Question: I am implementing a 3d game in OpenGL but I'm stuck on collision detection, game contains multiple pendulums and a cannon which shoots pendulum like:

I try to implement collision detection by taking distance between two objects:
'''
dx=ax-bx
dy=ay-by
dz=az-bz
distance = sqrt(dx*dx + dy*dy + dz*dz);
'''
where ax,ay,az is pendulum points and bx,by,bz is cannon bomb point.
for collision detection checking distance less then determine collision detection occur.
But unfortunately this logic did not work.
Pendulum is made using 'gluSphere' and 'gluCylinder' and this code here
'''
glPushMatrix();
glTranslated(0,0,40);
drawCanon();
glPopMatrix();
glPushMatrix();
glTranslatef(600, 0, -410);
glRotatef(rorate, 0, 0, 1);
drawBob();
glPopMatrix();
glPushMatrix();
glTranslatef(bx, by, bz);
glRotatef(rorate, 0, 0, 1);
drawBob();
glPopMatrix();
//GLUquadricObj *ctrees;
for (int i = 0; i < allPendulum.size(); i++)
{
glPushMatrix();
glTranslatef(400, 50, -400);
allPendulum[i].drawRope();
glPopMatrix();
glPushMatrix();
glTranslatef(400, 50, -400);
allPendulum[i].drawPend();
glPopMatrix();
}
'''
drawCanon code is here
'''
void drawCanon()
{
glPushMatrix();
glTranslatef(600, 0, -380);
glRotatef(rorate, 0, 0, 1);
drawBob();
glPopMatrix();
glPushMatrix();
glTranslatef(600, 0, -410);
glRotatef(rorate, 0, 0, 1);
drawBob();
glPopMatrix();
glPushMatrix();
glTranslatef(300, 0, -40);
//glRotatef(rorate, 0, 0, 0);
drawWheelAttacher();
glPopMatrix();
//canon fire with bomb
glPushMatrix();
glTranslatef(605, 3, -390);
glRotatef(longFire, xRotate, yRotate, zRotate);
//glTranslatef(0, 0, -25);
drawFireHolder();
//printf_s("Long fire is %d", longFire);
glPopMatrix();
glPushMatrix();
glTranslatef(605, 3, -390);
glRotatef(longFire, xRotate, yRotate, zRotate);
glTranslatef(0, 0, bombX);
glTranslatef(0, 0, 25);
drawBomb();
glPopMatrix();
}
'''
Complete code if any one want is here
'''
#include <iostream>
#include <fstream>
#include <math.h>
#include <glut.h>
#include <glut.h>
#include "Turtle.h"
#include "cube.h"
#include"pixMap.h"
#include "pendulum.h"
#include "vector"
void timer(int);
void drawRope(void);
void drawBob(void);
void drawLongPipe(void);
void initializePendulum(void);
void addPendulumInVector(void);
void drawCanon(void);
void drawCar(void);
void drawWheel(void);
void drawWheelAttacher(void);
void drawFireHolder(void);
void drawBomb(void);
void mouseControl(int x,int y);
void mouseClick(int button, int state, int x, int y);
void specialKeyHandler(int key, int x, int y);
void handlerMove();
RGBpixmap pix[5];
int zaxis = -300;
int xaxis=0, yaxis;
int rorate = 0;
bool check = false;
int carX = 0, carY, carZ;
int bombX=0;
void key(unsigned char key, int x, int y);
void drawFlorr();
float L = 100;
int longFire = 200;
bool fire = false;
const int screenWidth = 1000; // width of screen window in pixels
const int screenHeight = 1000; // height of screen window in pixels
float ww = 800;
float wh = 800;
float f = 520, n = 10.0;
static GLdouble ort1[] = { -200, 200, -33, 140 };
//static GLdouble viewer[] = { 525, 25, -180 };
static GLdouble viewer[] = { 729, 25, -334 };
// 729, 25, -334 ,525, 25 ,-350
static GLdouble up[] = { 0, 1, 0 };
static GLdouble objec[] = { 525, 25, -350 };
//
//static GLdouble objec[] = { 605.0, 0, -300 };
float x, y = 0.0, z, z1;
float xmax = screenWidth - 200.0;
float zmax = screenWidth - 200.0;
float xmin, zmin;
float step = 10.0;
float bx = bombX, by = 0, bz = 450;
float dx, dy, dz;
float fov = 39; // previous 80
using std::cout;
using std::fstream;
using std::ios;
#define PI 3.1415926535898
pendulum Pendulum,PedulumTwo,PendulumThree;
std::vector<pendulum> allPendulum;
float camAngle = 10;
int xRotate = 0, yRotate = 0, zRotate = 1;
void myInit(void)
{
//glClearColor(0.0,0.0,0.0,0.0); // background color is white
//glPointSize(2.0); // a 'dot' is 2 by 2 pixels
//glMatrixMode(GL_PROJECTION);
//glLoadIdentity();
gluOrtho2D(0.0, screenWidth, 0.0, screenHeight);//dino window
//gluOrtho2D(1.0, 1.0, 1.0,1.0);//house window
//gluOrtho2D(1.0, 1.0, 1.0, 1.0);//bird window
glViewport(0, 0, screenWidth, screenHeight);
}
void myDisplay(void)
{
glClear(GL_COLOR_BUFFER_BIT);
//glMatrixMode(GL_PROJECTION);
glLoadIdentity();
gluLookAt(viewer[0], viewer[1], viewer[2], objec[0], objec[1], objec[2], 0, 1, 0);
glMatrixMode(GL_PROJECTION);
//glOrtho(-1, 1, -1, 1, -1, 100);
glLoadIdentity();
gluPerspective(fov, 1.333, n, f);
//gluPerspective(90, 1, 1.333, 1000);
//gluPerspective(50, screenWidth / screenHeight, 0.000001, 2000);
glPointSize(2.0);
glMatrixMode(GL_MODELVIEW);
glPushMatrix();
glTranslatef(viewer[0], viewer[1], viewer[2]); // Translation to the camera center
glRotatef(-camAngle * 57.<PHONE>, 0, 1, 0); // Rotate to correspond to the camera
glTranslatef(0.016, 0, -0.05); // Offset to draw the object
//glutWireCone(0.005, 0.9, 20, 20);
glPopMatrix();
//cube.drawFace(10, 20, 10, 22);
drawFlorr();
glPushMatrix();
//glTranslated(0, 0, 40);
drawPipe();
glPopMatrix();
glPushMatrix();
glTranslated(0,0,40);
drawCanon();
glPopMatrix();
/*
glPushMatrix();
glTranslatef(600, 0, -410);
glRotatef(rorate, 0, 0, 1);
drawBob();
glPopMatrix();
glPushMatrix();
glTranslatef(bx, by, bz);
glRotatef(rorate, 0, 0, 1);
drawBob();
glPopMatrix();
*/
// drawWheelAttacher();
//Line.turn(90);
/*
*/
//glLineWidth(10.0);
//Turtle Line(Point2(600, 70, -300), -90);
//glColor3f(1, 0, 0);
//Line.forward(1, 1);
//Line.turnTo(-45);
//Line.forward(100, 1);
//drawRope();
//GLUquadricObj *ctrees;
for (int i = 0; i < allPendulum.size(); i++)
{
glPushMatrix();
glTranslatef(400, 50, -400);
allPendulum[i].drawRope();
glPopMatrix();
glPushMatrix();
glTranslatef(400, 50, -400);
allPendulum[i].drawPend();
glPopMatrix();
}
//drawEveryThing();
glutSwapBuffers();
}
int main(int argc, char** argv)
{
glutInitDisplayMode(GLUT_DOUBLE | GLUT_RGB); // set display mode
glutInitWindowSize(screenWidth, screenHeight); // set window size
glutInitWindowPosition(10, 10); // set window position on screen
glEnable(GL_DEPTH_TEST);
glutCreateWindow("Dino Line Drawing"); // open the screen window
glutDisplayFunc(myDisplay); // register redraw function
myInit();
glEnable(GL_TEXTURE_2D);
pix[0].readBMPFile("grass.bmp");
pix[0].setTexture(2001);
pix[1].readBMPFile("wood.bmp");
pix[1].setTexture(2002);
pix[2].readBMPFile("ROPE.bmp");
pix[2].setTexture(2003);
pix[3].readBMPFile("bob.bmp");
pix[3].setTexture(2004);
glutKeyboardFunc(key);
initializePendulum();
addPendulumInVector();
glutTimerFunc(1,timer,1);
glutMouseFunc(mouseClick);
glutPassiveMotionFunc(mouseControl);
glutSpecialFunc(specialKeyHandler);
glutMainLoop(); // go into a perpetual loop
return 1;
}
void timer(int t)
{
//CarX + cos(someangle)*(distance from car)
if (fire == true)
{
bx = 0;
bz = 415-bombX;
dx = 400 - 605-bombX;
dy = 50 - 3;
dz = 400 +bz;
float distance = sqrt(dx*dx + dy*dy + dz*dz);
printf("DISTANCE IS %f",distance);
// distance=floor(distance);
if (distance <=12)
{
printf("Collision Occur");
}
if (distance <= (12))// radius is the radus of our bounding sphere for each object
{
printf("Collision Occur");
}
bombX++;
}
else
{
rorate++;
}
for (int i = 0; i < allPendulum.size(); i++)
{
allPendulum[i].changeDirection();
}
glutTimerFunc(10, timer, t);
zaxis++;
glutPostRedisplay();
}
void drawHook()
{
//glColor3f(1.0f, 0.0f, 0.0f); // drawing color is black
glPointSize(5.0);
}
void drawFlorr()
{
glEnable(GL_TEXTURE_2D);
glColor3ub(255,255,255);
xmin = -100;
zmin = -100;
// glTexEnvf(GL_TEXTURE_ENV, GL_TEXTURE_ENV_MODE, GL_DECAL);
for (x = xmin; x < xmax; x += step)
{
for (z = zmin; z < zmax; z += step)
{
z1 = -z;
glBindTexture(GL_TEXTURE_2D, 2001);
glBegin(GL_QUADS);
glTexCoord2f(0, 0);
glVertex3f(x, y, z1);
glTexCoord2f(1, 0);
glVertex3f(x, y, z1-step);
glTexCoord2f(0, 1);
glVertex3f(x + step, y, z1 - step);
glTexCoord2f(1, 1);
glVertex3f(x+step, y, z1);
glEnd();
}
}
glDisable(GL_TEXTURE_2D);
}
void key(unsigned char key, int x, int y)
{
if (key == 't' || key == 'T')
{
xRotate = 1, yRotate = 0, zRotate = 0;
handlerMove();
}
if (key == 'r' || key == 'R')
{
xRotate = 0, yRotate = 1, zRotate = 0;
handlerMove();
}
if (key == 'x' && up[0] == 0)
{
viewer[0] -= 1.0;
}
if (key == 'X' && up[0] == 0)
{
viewer[0] += 1.0;
}
if (key == 'y' && up[0] == 0)
{
viewer[1] -= 1.0;
}
if (key == 'Y' && up[0] == 0)
{
viewer[1] += 1.0;
}
if (key == 'z' && up[0] == 0)
{
viewer[2] += 1.0;
}
if (key == 'Z' && up[0] == 0)
{
viewer[2] -= 1.0;
}
// zomm changing
if (key == 'v')
{
fov+=1.0;
if (fov > 180)
{
fov = 180.0;
}
}
if (key == 'V')
{
fov -= 1.0;
if (fov < 0)
{
fov = 0;
}
}
//change near clipping
if (key == 'f')
{
f -= 1.0;
}
if (key == 'F')
{
f += 1.0;
}
if (key == 'l')
{
carX++;
}
if (key == 'k')
{
carX--;
}
if (key == 'o')
{
carY++;
}
if (key == 'm')
{
carY--;
}
glutPostRedisplay();
}
void drawEveryThing()
{
drawFlorr();
drawLine();
glPushMatrix();
//glTranslatef(0, 0, -500);
drawHouse();
glPopMatrix();
glPushMatrix();
glTranslatef(300.0, 0, -500);
drawMountain(96, 150);
glPopMatrix();
glPushMatrix();
glTranslatef(380.0, 0, -500);
drawMountain(90, 100);
glPopMatrix();
glPushMatrix();
glTranslatef(400.0, 0, -300);
drawTrees(3,20);
glPopMatrix();
glPushMatrix();
glTranslatef(525.0, 0, -550);
drawTrees(6, 25);
glPopMatrix();
}
void drawPipe()
{
int circle_points;
float size, angle;
int i;
//House Main Vertices
GLfloat housevert[] = { 400.0, 50.0, -500.0, //0
400.0, 60.0, -500.0, //1
415.0, 25.0, -500.0, //2
410.0, 60, -500.0, //3
410.0, 50.0, -500.0, //4
400.0, 50.0, -300.0, //5
400.0, 60, -300.0, //6
415.0, 25.0, -300.0, //7
410.0, 60, -300.0, //8
410.0, 50.0, -300.0 }; //9
glEnable(GL_TEXTURE_2D);
glLineWidth(2.0);
glEnableClientState(GL_VERTEX_ARRAY);
glVertexPointer(3, GL_FLOAT, 0, housevert);
//glColor3f(1.0, 0.0, 0.0);
glBindTexture(GL_TEXTURE_2D, 2002);
// Front Wall
glBegin(GL_QUADS);
glTexCoord2f(0, 0);
glArrayElement(0);
glTexCoord2f(1, 0);
glArrayElement(1);
glTexCoord2f(0, 1);
glArrayElement(3);
glTexCoord2f(1, 1);
glArrayElement(4);
glEnd();
glBindTexture(GL_TEXTURE_2D, 2002);
//Right Wall
glBegin(GL_QUADS);
glTexCoord2f(0, 0);
glArrayElement(4);
glTexCoord2f(1, 0);
glArrayElement(3);
glTexCoord2f(0, 1);
glArrayElement(8);
glTexCoord2f(1, 1);
glArrayElement(9);
glEnd();
glBindTexture(GL_TEXTURE_2D, 2002);
//Left Wall
glBegin(GL_QUADS);
glTexCoord2f(0, 0);
glArrayElement(0);
glTexCoord2f(0, 1);
glArrayElement(1);
glTexCoord2f(1, 0);
glArrayElement(6);
glTexCoord2f(1, 1);
glArrayElement(5);
glEnd();
glBindTexture(GL_TEXTURE_2D, 2002);
//Back Wall
glBegin(GL_QUADS);
glTexCoord2f(0, 0);
glArrayElement(5);
glTexCoord2f(0, 1);
glArrayElement(6);
glTexCoord2f(1, 0);
glArrayElement(8);
glTexCoord2f(1, 1);
glArrayElement(9);
glEnd();
glDisable(GL_TEXTURE_2D);
}
void drawRope()
{
GLUquadricObj *mount;
//glMatrixMode(GL_TEXTURE);
//glLoadIdentity();
glEnable(GL_TEXTURE_2D);
glBindTexture(GL_TEXTURE_2D, 2003);
mount = gluNewQuadric();
gluQuadricDrawStyle(mount, GL_QUADS);
gluQuadricTexture(mount, true);
glPushMatrix();
glTexEnvf(GL_TEXTURE_ENV, GL_TEXTURE_ENV_MODE, GL_REPLACE);
//glTexParameterf(GL_TEXTURE_2D, GL_TEXTURE_MIN_FILTER, GL_LINEAR_MIPMAP_NEAREST);
glTexParameterf(GL_TEXTURE_2D, GL_TEXTURE_MAG_FILTER, GL_LINEAR);
//glTexParameterf(GL_TEXTURE_2D, GL_TEXTURE_WRAP_S, GL_CLAMP);
//glTexParameterf(GL_TEXTURE_2D, GL_TEXTURE_WRAP_T, GL_REPEAT);
//glColor3f(0.0, 0.1, 0.3);
glColor3f(0.0, 1.0, 0.0);
//glTranslatef(-100, 20, 0);
glRotatef(rorate, 1, 0, 0);
gluCylinder(mount, 1, 1, 100, 2, 1);
glDisable(GL_TEXTURE_2D);
glTranslatef(0, 0, 100);
glEnable(GL_TEXTURE_2D);
glBindTexture(GL_TEXTURE_2D, 2004);
gluQuadricTexture(mount, true);
gluSphere(mount, 1 * 6, 10, 10);
glDisable(GL_TEXTURE_2D);
//gluQuadricTexture(mount, true);
glPopMatrix();
}
void drawBob()
{
GLUquadricObj *trees;
trees = gluNewQuadric();
gluQuadricDrawStyle(trees, GLU_LINE);
glPushMatrix();
glRotatef(0,0,0,0);
glColor3f(0.0, 1.0, 0.0);
gluSphere(trees, 1 * 10, 20, 2);
glPopMatrix();
}
void initializePendulum()
{
Pendulum.Amplitude = 25;
PendulumThree.Amplitude = 133;
PedulumTwo.Amplitude = 100;
}
void addPendulumInVector()
{
allPendulum.push_back(Pendulum);
allPendulum.push_back(PedulumTwo);
allPendulum.push_back(PendulumThree);
}
void drawWheel()
{
glPushMatrix();
glTranslatef(600, 0, -380);
glRotatef(rorate, 1, 0, 0);
drawBob();
glPopMatrix();
glPushMatrix();
glTranslatef(600, 0, -350);
glRotatef(rorate, 1, 0, 0);
drawBob();
glPopMatrix();
glPushMatrix();
glTranslatef(630, 0, -380);
glRotatef(rorate, 1, 0, 0);
drawBob();
glPopMatrix();
glPushMatrix();
glTranslatef(630, 0, -350);
glRotatef(rorate, 1, 0, 0);
drawBob();
glPopMatrix();
}
void drawCanon()
{
glPushMatrix();
glTranslatef(600, 0, -380);
glRotatef(rorate, 0, 0, 1);
drawBob();
glPopMatrix();
glPushMatrix();
glTranslatef(600, 0, -410);
glRotatef(rorate, 0, 0, 1);
drawBob();
glPopMatrix();
glPushMatrix();
glTranslatef(300, 0, -40);
//glRotatef(rorate, 0, 0, 0);
drawWheelAttacher();
glPopMatrix();
//canon fire with bomb
glPushMatrix();
glTranslatef(605, 3, -390);
glRotatef(longFire, xRotate, yRotate, zRotate);
//glTranslatef(0, 0, -25);
drawFireHolder();
//printf_s("Long fire is %d", longFire);
glPopMatrix();
glPushMatrix();
glTranslatef(605, 3, -390);
glRotatef(longFire, xRotate, yRotate, zRotate);
glTranslatef(0, 0, bombX);
glTranslatef(0, 0, 25);
drawBomb();
glPopMatrix();
}
void drawWheelAttacher()
{
glPushMatrix();
glTranslatef(300, 0, -380);
//glRotatef(0, 0, 0, 1);
drawLongPipe();
glPopMatrix();
}
void drawLongPipe()
{
GLUquadricObj *trees;
trees = gluNewQuadric();
gluQuadricDrawStyle(trees, GLU_LINE);
glPushMatrix();
glRotatef(0, 0, 0, 0);
glColor3f(0.0, 1.0, 0.0);
gluCylinder(trees, 1, 1, 50, 5, 5);
glPopMatrix();
}
void drawFireHolder()
{
GLUquadricObj *trees;
trees = gluNewQuadric();
gluQuadricDrawStyle(trees, GL_EYE_LINEAR);
glPushMatrix();
glRotatef(0, 0, 0, 1);
glColor3f(0.0, 1.0, 0.0);
gluCylinder(trees, 1, 1, 20, 5, 5);
glPopMatrix();
}
void drawBomb()
{
GLUquadricObj *mount;
//glMatrixMode(GL_TEXTURE);
//glLoadIdentity();
glEnable(GL_TEXTURE_2D);
glBindTexture(GL_TEXTURE_2D, 2003);
mount = gluNewQuadric();
gluQuadricDrawStyle(mount, GL_QUADS);
gluQuadricTexture(mount, true);
glPushMatrix();
glTexEnvf(GL_TEXTURE_ENV, GL_TEXTURE_ENV_MODE, GL_REPLACE);
//glTexParameterf(GL_TEXTURE_2D, GL_TEXTURE_MIN_FILTER, GL_LINEAR_MIPMAP_NEAREST);
glTexParameterf(GL_TEXTURE_2D, GL_TEXTURE_MAG_FILTER, GL_LINEAR);
//glTexParameterf(GL_TEXTURE_2D, GL_TEXTURE_WRAP_S, GL_CLAMP);
//glTexParameterf(GL_TEXTURE_2D, GL_TEXTURE_WRAP_T, GL_REPEAT);
glDisable(GL_TEXTURE_2D);
glEnable(GL_TEXTURE_2D);
glBindTexture(GL_TEXTURE_2D, 2004);
gluQuadricTexture(mount, true);
gluSphere(mount, 1 * 6, 10, 10);
glDisable(GL_TEXTURE_2D);
//gluQuadricTexture(mount, true);
glPopMatrix();
}
void mouseClick(int button, int state, int x, int y)
{
fire = true;
}
void mouseControl(int x, int y)
{
// printf_s("mouse x is %d", x);
if (x > 280)
{
check = true;
}
else if (x == 150)
{
check = false;
}
}
void handlerMove()
{
if (check == true && fire == true)
{
}
else if (check == true)
{
longFire--;
}
else
{
longFire++;
}
if (longFire > 280)
{
check = true;
}
else if (longFire == 150)
{
check = false;
}
}
'''
Pendulum Class is here
'''
#pragma once
#include <glut.h>
class pendulum
{
public:
int Amplitude = 0;
bool isCheck = false;
int radius = 6;
void drawRope()
{
GLUquadricObj *mount;
//glMatrixMode(GL_TEXTURE);
//glLoadIdentity();
glEnable(GL_TEXTURE_2D);
glBindTexture(GL_TEXTURE_2D, 2003);
mount = gluNewQuadric();
gluQuadricDrawStyle(mount, GL_QUADS);
gluQuadricTexture(mount, true);
glPushMatrix();
glTexEnvf(GL_TEXTURE_ENV, GL_TEXTURE_ENV_MODE, GL_REPLACE);
//glTexParameterf(GL_TEXTURE_2D, GL_TEXTURE_MIN_FILTER, GL_LINEAR_MIPMAP_NEAREST);
glTexParameterf(GL_TEXTURE_2D, GL_TEXTURE_MAG_FILTER, GL_LINEAR);
//glTexParameterf(GL_TEXTURE_2D, GL_TEXTURE_WRAP_S, GL_CLAMP);
//glTexParameterf(GL_TEXTURE_2D, GL_TEXTURE_WRAP_T, GL_REPEAT);
//glColor3f(0.0, 0.1, 0.3);
glColor3f(0.0, 1.0, 0.0);
//glTranslatef(-100, 20, 0);
glRotatef(Amplitude, 1, 0, 0);
gluCylinder(mount, 1, 1, 50, 2, 1);
glDisable(GL_TEXTURE_2D);
//gluQuadricTexture(mount, true);
glPopMatrix();
}
void changeDirection()
{
if (isCheck)
{
Amplitude--;
}
else
{
Amplitude++;
}
if (Amplitude == 150)
{
isCheck = true;
}
else if (Amplitude < 25)
{
isCheck = false;
Amplitude = 25;
}
}
void drawPend()
{
GLUquadricObj *mount;
//glMatrixMode(GL_TEXTURE);
//glLoadIdentity();
glEnable(GL_TEXTURE_2D);
glBindTexture(GL_TEXTURE_2D, 2003);
mount = gluNewQuadric();
gluQuadricDrawStyle(mount, GL_QUADS);
gluQuadricTexture(mount, true);
glTexEnvf(GL_TEXTURE_ENV, GL_TEXTURE_ENV_MODE, GL_REPLACE);
//glTexParameterf(GL_TEXTURE_2D, GL_TEXTURE_MIN_FILTER, GL_LINEAR_MIPMAP_NEAREST);
glTexParameterf(GL_TEXTURE_2D, GL_TEXTURE_MAG_FILTER, GL_LINEAR);
//glTexParameterf(GL_TEXTURE_2D, GL_TEXTURE_WRAP_S, GL_CLAMP);
//glTexParameterf(GL_TEXTURE_2D, GL_TEXTURE_WRAP_T, GL_REPEAT);
//glColor3f(0.0, 0.1, 0.3);
//gluQuadricTexture(mount, true);
glPushMatrix();
glRotatef(Amplitude, 1, 0, 0);
glTranslatef(0, 0, 50);
glEnable(GL_TEXTURE_2D);
glBindTexture(GL_TEXTURE_2D, 2004);
gluQuadricTexture(mount, true);
gluSphere(mount, 1 * radius, 10, 10);
glDisable(GL_TEXTURE_2D);
glPopMatrix();
}
};
'''
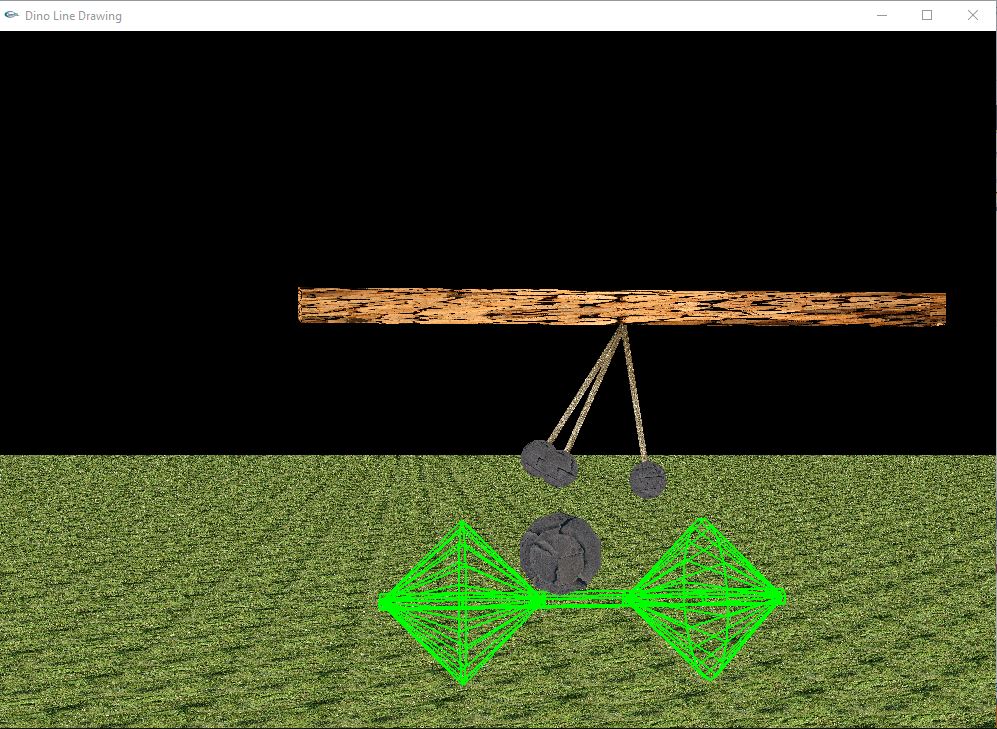
Answer: your logic works only if the two objects are spheres.
you need to compute the distance between the center of the sphere and the line crossing the centers of the up and down circles of the cylinder; then compare that distance to the sum of the radius of the sphere and the radius of the cylinder.